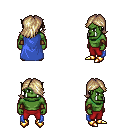
a pixel art fantasy rpg character, male body template, orc, green skin, blue cape, red pants, white blonde swoop hairstyle, cloth bracers, gold boots, four views (front, back, left, right), 2x2 character sprite sheet, small pixel art, hard edges, no anti-aliasing